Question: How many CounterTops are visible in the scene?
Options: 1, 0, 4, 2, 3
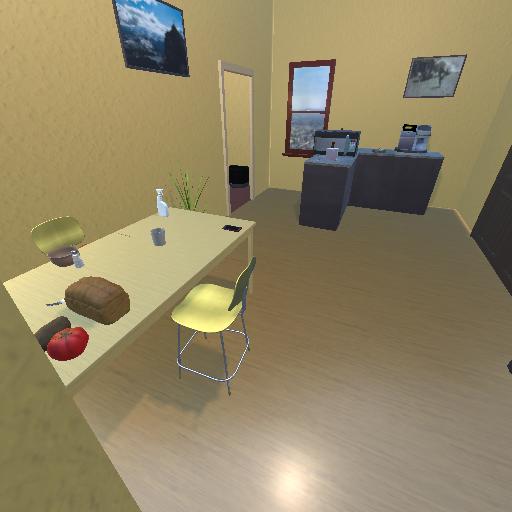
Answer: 1